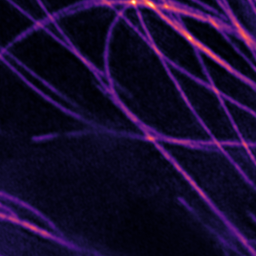
Label: Super-resolution Microtubules image